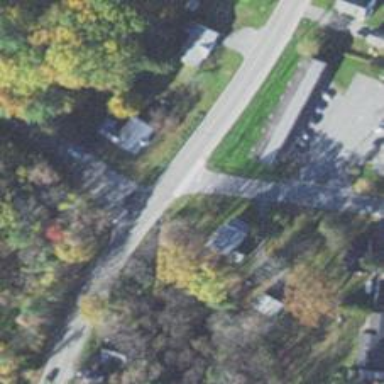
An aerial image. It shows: Stop road.